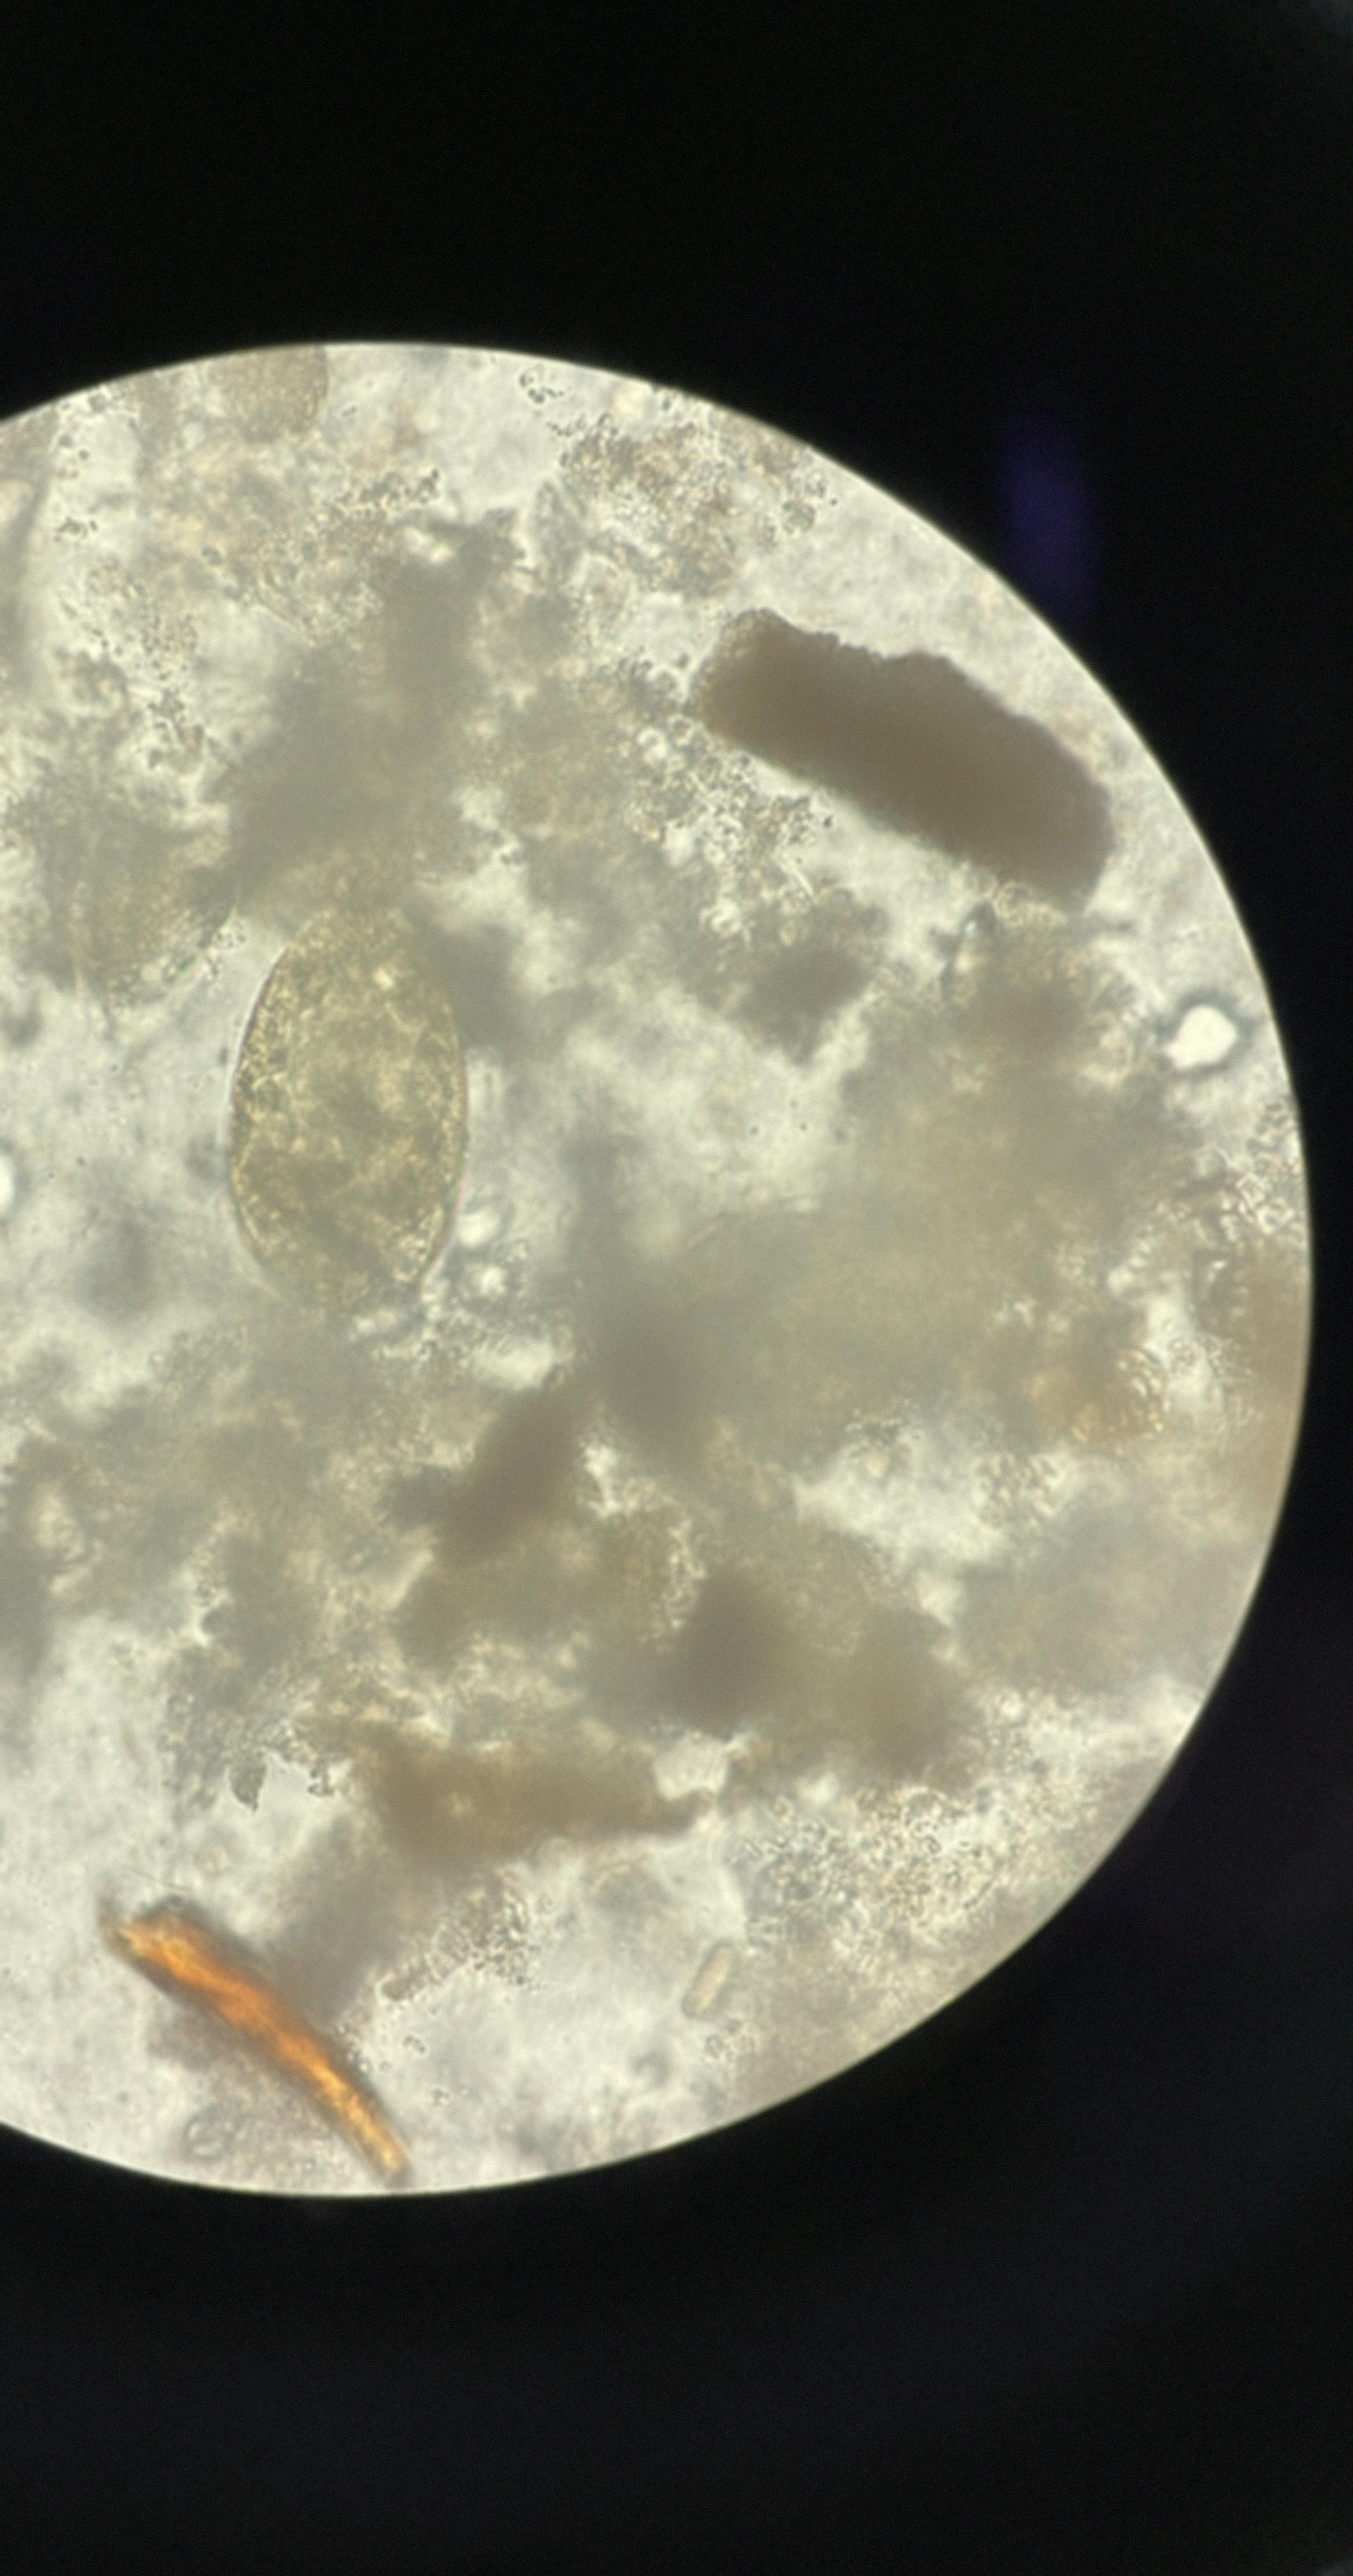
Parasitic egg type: Fasciolopsis buski